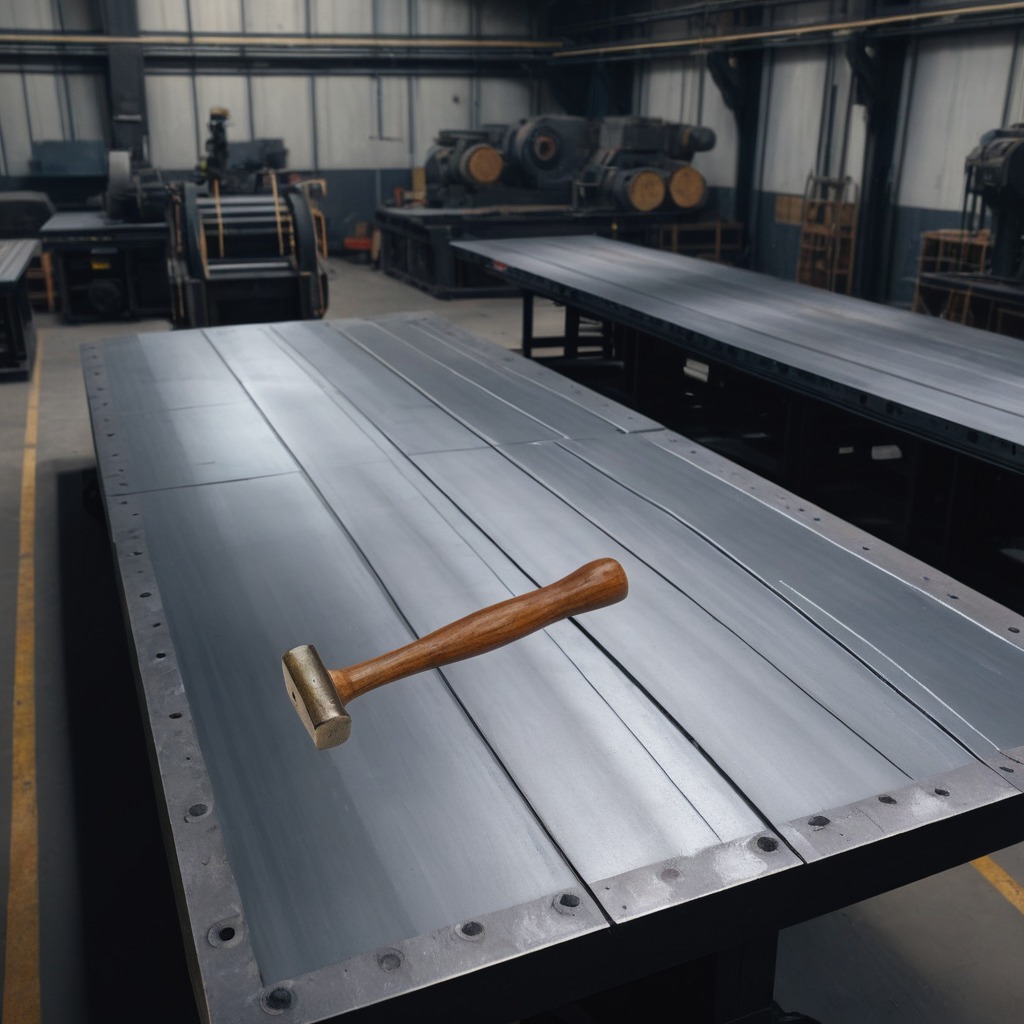
A hammer lies on a cold steel table in a mining workshop.